Field crop: maize
Growth stage: 2
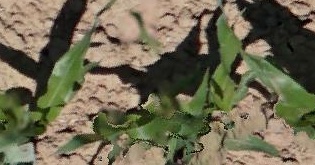
Species: maize